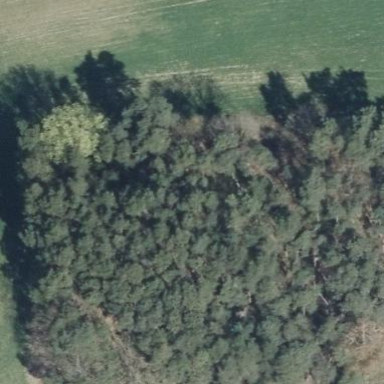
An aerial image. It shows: Forest area.